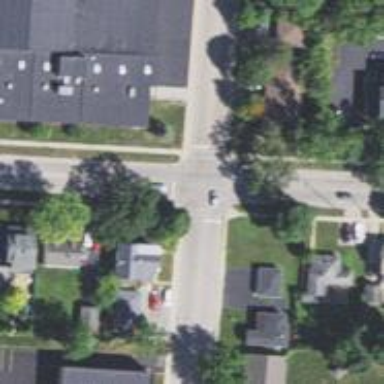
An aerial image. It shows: Marked road crossing.